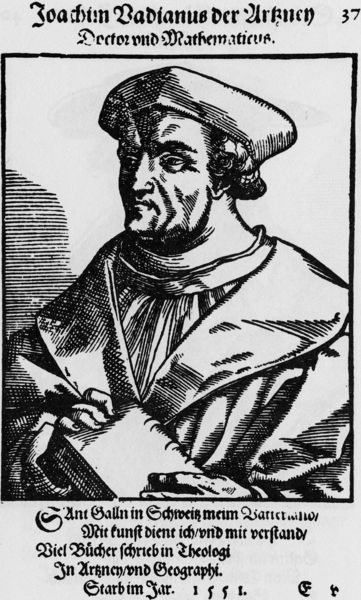
Titel: Bildnis des Joachim Vadianus
Künstler: Tobias Stimmer
Institution: (Seriendruck)
Schlagwörter: hand, mann, schatten, weiß, finger, holz, hut, nase, profil, schwarz, skizze, zeichnung, bart, hemd, kappe, mütze, falten, kragen, tod, tot, bildnis, herr, portrait, porträt, gewand, haare, halbfigur, mantel, brustbild, kopfbedeckung, holzschnitt, schrift, grafik, graphik, schattierung, linien, robe, deutsch, striche, buch, linie, druck, schwarz-weiss, schweiz, schraffur, stich, seite, text, strich, wissenschaftler, talar, mittelalter, mönch, gelehrter, doktor, latein, humanist, martin luther, joachim, theologe, mantekl, doktorhut, mathematiker, doctor, starb, sterbebild, st. gallen, 1551, mathematicus, starb im jar, badianus